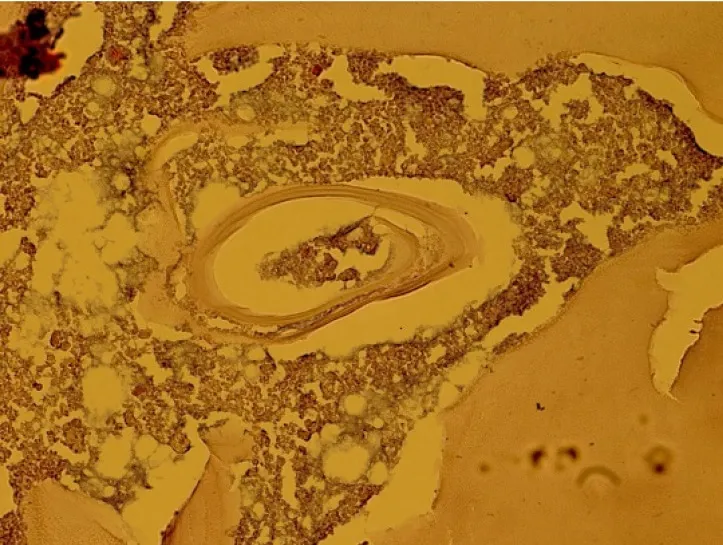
Ovarian hydatid cyst revealed fragmented acellular laminated layer, protoscolex admixed with necrotic material (400x, Hematoxylin & Eosin).
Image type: pathology (h&e)